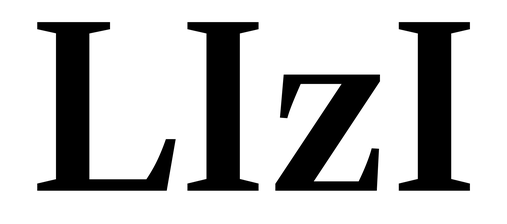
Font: LibreCaslonText_SemiBold